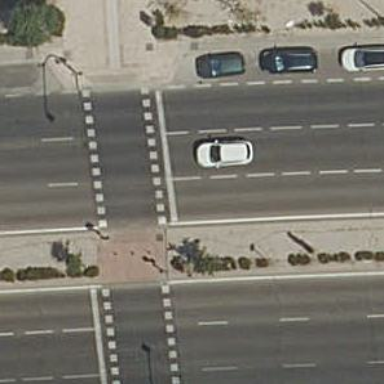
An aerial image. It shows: Road with traffic signals.